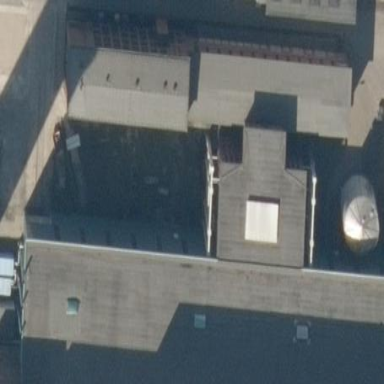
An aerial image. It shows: Industrial building.